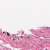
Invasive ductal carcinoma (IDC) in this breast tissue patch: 0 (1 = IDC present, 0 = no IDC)